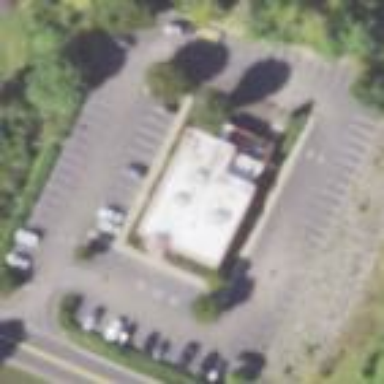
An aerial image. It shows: Parking area with surface.